Question: I am trying to catch a file on a 'input[type=file]' change event :
Here is my HTML :
'''
<input type="file" id="file-upload" name="file-upload">
'''
Here is my JavaScript (using jQuery) :
'''
$('#file-upload').bind("change", function(e){
var file = (e.srcElement || e.target).files[0];
console.log(e);
}
'''
It works fully fine with images, txt, doc, docx, xlsx etc etc etc BUT NOT with zip files.
When I try it with a zip file, the var file contains a type attributes empty.
Do you have an idea why and how i could get it?
I use Chrome Browser, in Windows 7. My files are zipped with 7zip.
here is what I get :

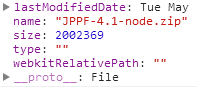
Answer: Your code works.
I tried enapupe's fiddle and it works
<URL>
'''
$('#file-upload').bind("change", function(e){
var file = (e.srcElement || e.target).files[0];
console.log(file);
console.log(e);
});
'''
My console log

---
You should be be aware that the types will vary.
sometimes it would be or
You most likely should just base it on the instead,
*.zip (ends with zip & case insensitive)
but still must check it on server side if its actually a ZIP file and unzipable